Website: slack
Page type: payment
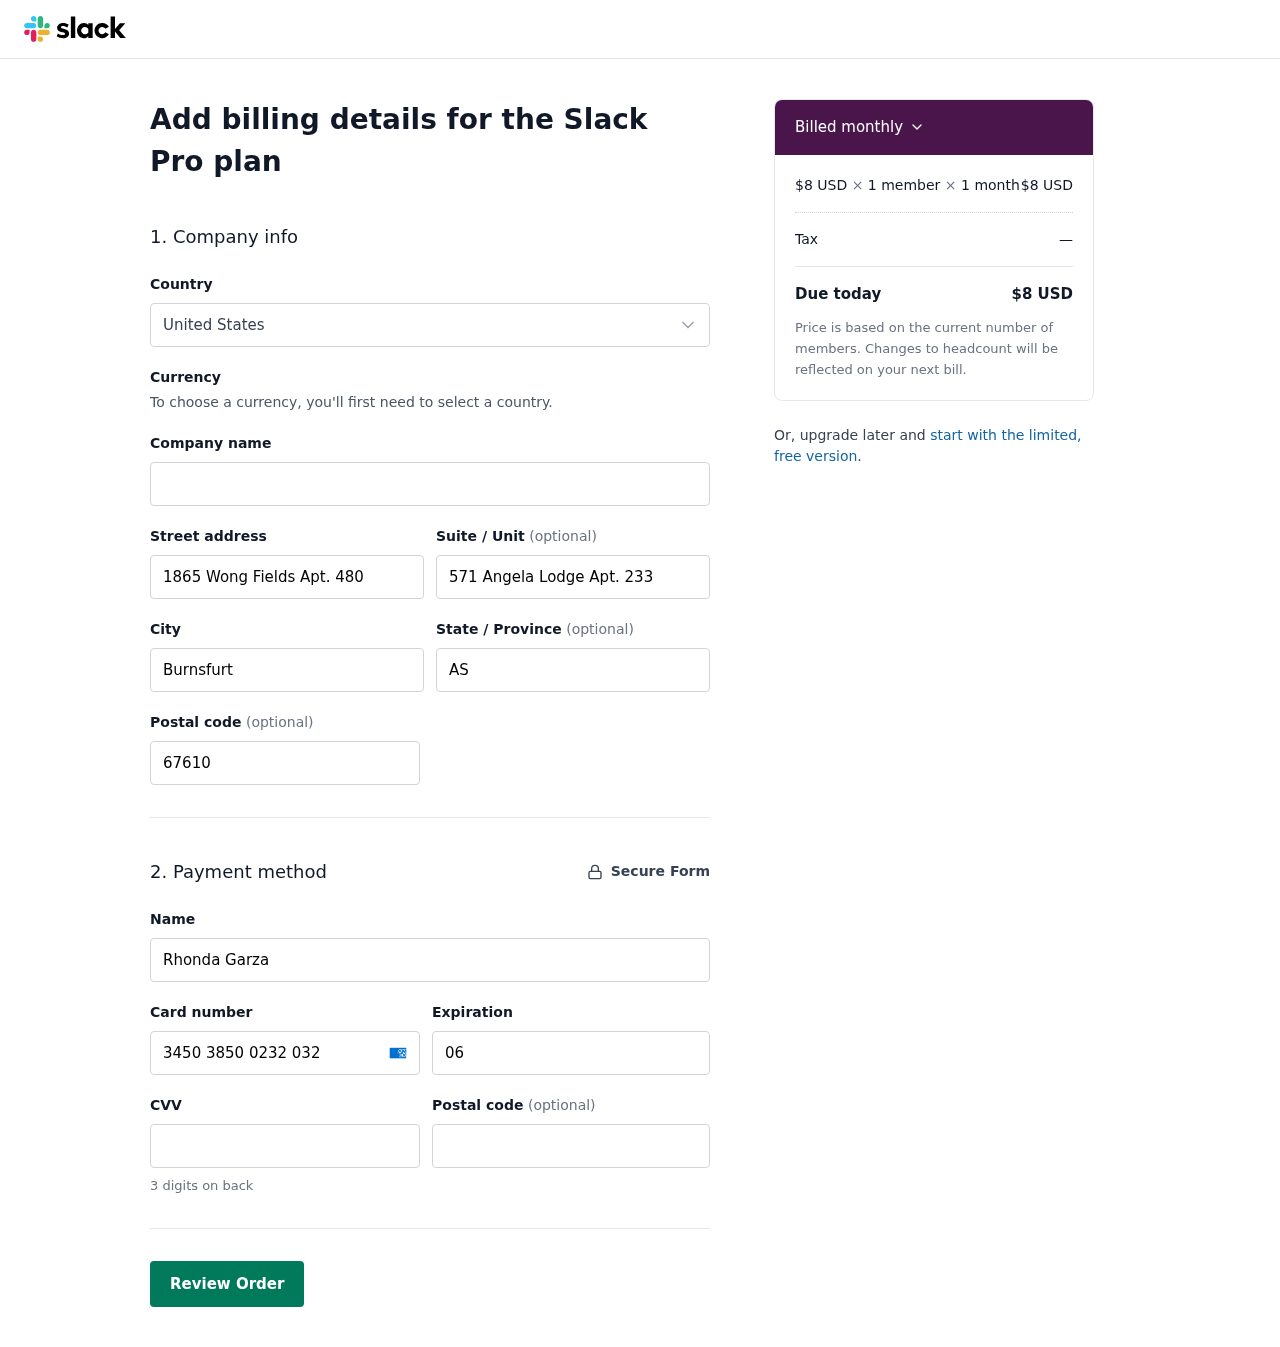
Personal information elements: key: PII_COUNTRY
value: United States
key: PII_STREET
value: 1865 Wong Fields Apt. 480
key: PII_STREET2
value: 571 Angela Lodge Apt. 233
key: PII_CITY
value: Burnsfurt
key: PII_STATE
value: AS
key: PII_POSTCODE
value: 67610
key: PII_FULLNAME
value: Rhonda Garza
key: PII_CARD_NUMBER
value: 3450 3850 0232 032
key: PII_CARD_EXPIRY
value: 06/27
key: PII_CARD_CVV
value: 9755
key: PII_POSTCODE2
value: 03404
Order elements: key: ORDER_PRICE_PER_MEMBER
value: $8 USD
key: ORDER_NUM_MEMBERS
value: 1 member
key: ORDER_NUM_MONTHS
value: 1 month
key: ORDER_SUBTOTAL
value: $8 USD
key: ORDER_TAX
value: —
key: ORDER_TOTAL
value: $8 USD